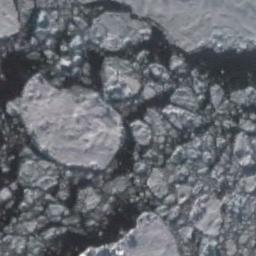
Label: sea_ice